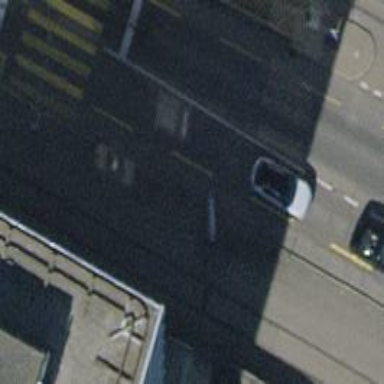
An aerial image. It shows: Bollard barrier.